Question: In .net decomplilers, i'm not able to see the code for constructors. I've tested in many .net decompilers but none of them are showing constructor code. Is there any decomplier which shows that code.
Thanks in advance

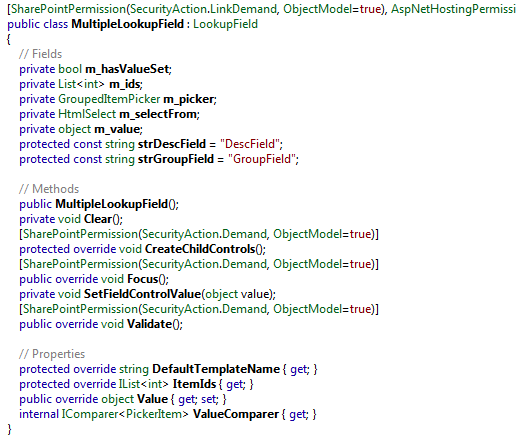
Answer: All .NET types defined by C# (I don't know how VB.NET or other languages do this, they might do the same, they might not) will have a constructor.
If you don't explicitly add a constructor, one will be provided for you by the compiler.
I've tested (earlier) the Telerik decompiler, Reflector, and dotPeek by JetBrains, and they all show constructor code when there is code to show.
Here's dotPeek 1.1 showing the constructor of 'Tuple<T1, T2>':

However, the decompiler might opt to remove the constructor because it cannot see your original source code, so instead it tries to infer what kind of code would generate the IL you gave it. It is thus likely that even if your code explicitly writes out an empty constructor, it is compiled 100% identical to what the compiler would provide for you without it, and the decompiler thus assumes you didn't write out an empty constructor.
: Judging by the <URL>, it has no parameters. It is thus possible that its only purpose is to call the base constructor and nothing else. As such, it may be completely unnecessary to decompile since a likely case was that one was not written out in the source code either.
However, to show that all classes have constructors, let's look at some examples.
The following examples can be tested in <URL> does not do this kind of inference to the same level so it will show the constructors.
'''
void Main()
{
var t = new Test();
t.Execute();
}
public class Test
{
public void Execute()
{
Debug.WriteLine("Execute");
}
}
'''
Generated IL:
'''
IL_0000: newobj UserQuery+Test..ctor
IL_0005: stloc.0 // t
IL_0006: ldloc.0 // t
IL_0007: callvirt UserQuery+Test.Execute
Test.Execute:
IL_0000: ldstr "Execute"
IL_0005: call System.Diagnostics.Debug.WriteLine
IL_000A: ret
Test..ctor:
IL_0000: ldarg.0
IL_0001: call System.Object..ctor
IL_0006: ret
'''
As you can see, there is a constructor in there, but all it does is call the base constructor from 'System.Object'.
Now let's do something else, add this field to the class:
'''
public class Test
{
private string _Value = string.Empty;
public void Execute()
{
Debug.WriteLine("Execute");
}
}
'''
Re-run and here's the generated IL:
'''
IL_0000: newobj UserQuery+Test..ctor
IL_0005: stloc.0 // t
IL_0006: ldloc.0 // t
IL_0007: callvirt UserQuery+Test.Execute
Test.Execute:
IL_0000: ldstr "Execute"
IL_0005: call System.Diagnostics.Debug.WriteLine
IL_000A: ret
Test..ctor:
IL_0000: ldarg.0
IL_0001: ldsfld System.String.Empty
IL_0006: stfld UserQuery+Test._Value
IL_000B: ldarg.0
IL_000C: call System.Object..ctor
IL_0011: ret
'''
As you can see, the initialization code was "lifted" into the constructor, thus the constructor now initializes the field.
Let's change the class to this:
'''
public class Test
{
private string _Value;
public Test()
{
_Value = string.Empty;
}
public void Execute()
{
Debug.WriteLine("Execute");
}
}
'''
Here's the IL of the constructor now:
'''
Test..ctor:
IL_0000: ldarg.0
IL_0001: call System.Object..ctor
IL_0006: ldarg.0
IL_0007: ldsfld System.String.Empty
IL_000C: stfld UserQuery+Test._Value
IL_0011: ret
'''
The difference here now is the ordering of the code in the constructor, the field is initialized the base constructor was called, whereas it was initialized in the previous example.
There might be no constructor in those types, or it might be that those decompilers doesn't know the difference between initializing the fields in their declarations vs. in the constructor. I find the latter unlikely however, so I would assume that the class has no constructor.